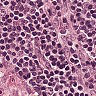
Metastatic tissue present: no